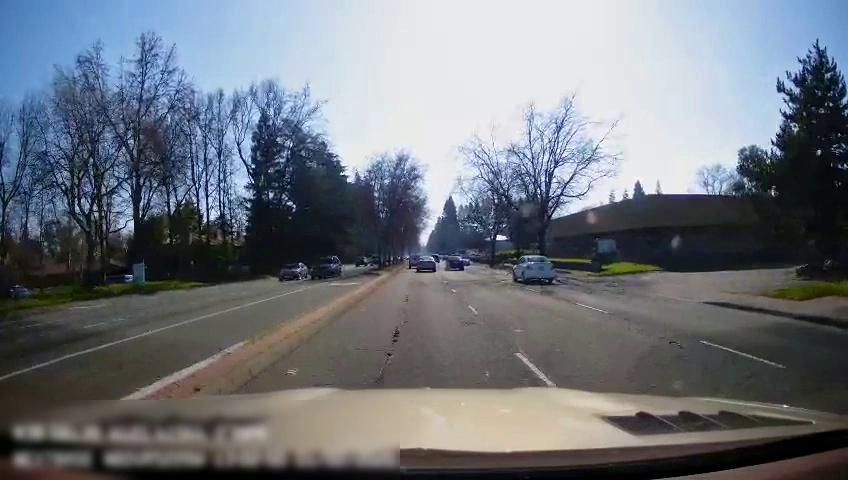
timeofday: Day
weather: Sunny
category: Drivable Space
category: Drivable Space
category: Vehicles | Car
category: Vehicles | SUV
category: Vehicles | Car
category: Vehicles | Car
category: Vehicles | SUV
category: Vehicles | Car
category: Vehicles | Car
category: Vehicles | Car
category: Vehicles | Car
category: Vehicles | Car
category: Vehicles | Truck
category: Lanes | Opposite Lane
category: Lanes | Opposite Lane
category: Lanes | Opposite Lane
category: Lanes | Opposite Lane
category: Lanes | Current Lane
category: Lanes | Current Lane